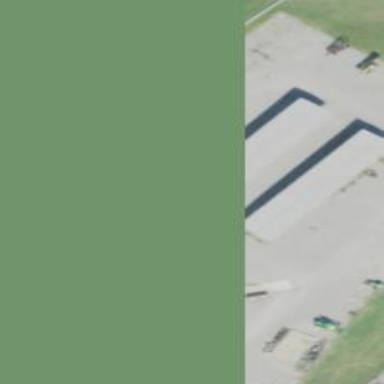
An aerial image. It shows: Warehouse.